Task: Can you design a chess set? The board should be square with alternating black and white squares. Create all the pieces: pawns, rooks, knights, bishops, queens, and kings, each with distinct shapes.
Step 1812:
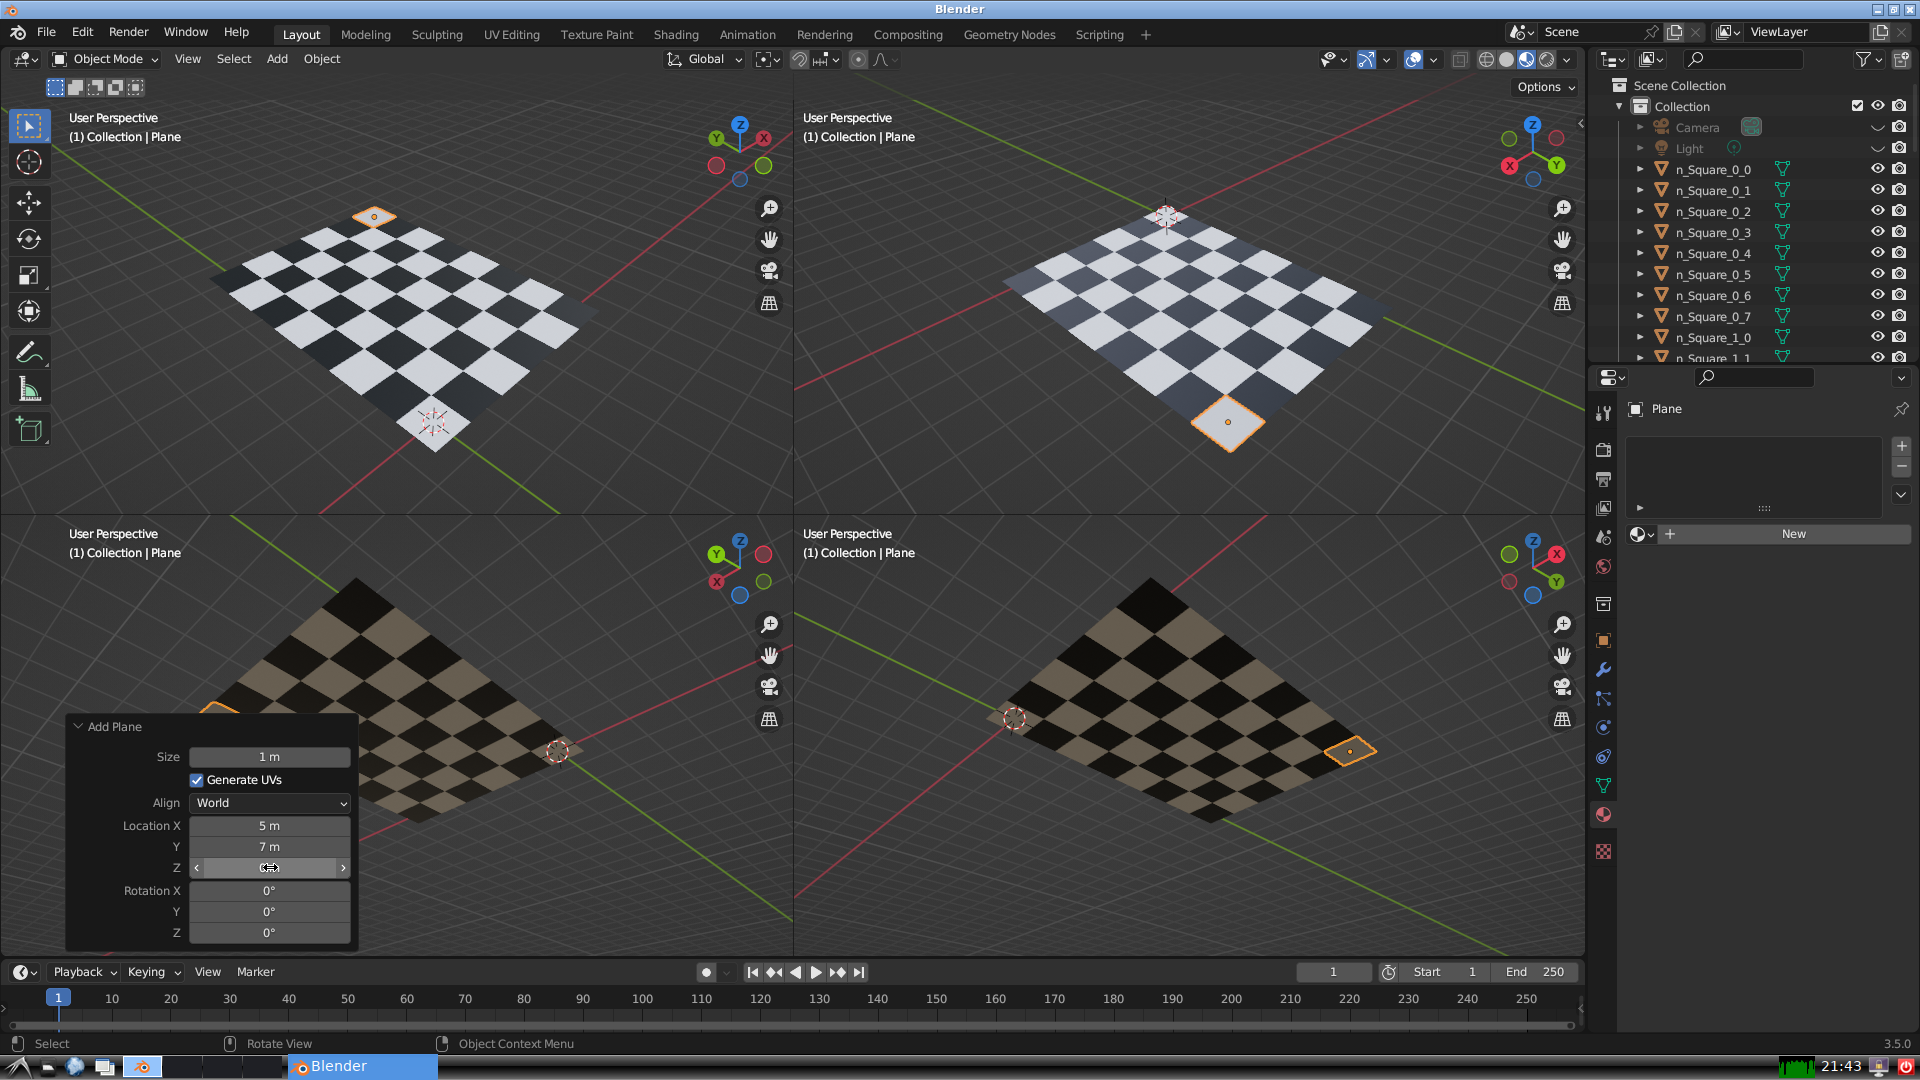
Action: click: no